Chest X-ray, PA view. Patient: 40 years old, sex M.
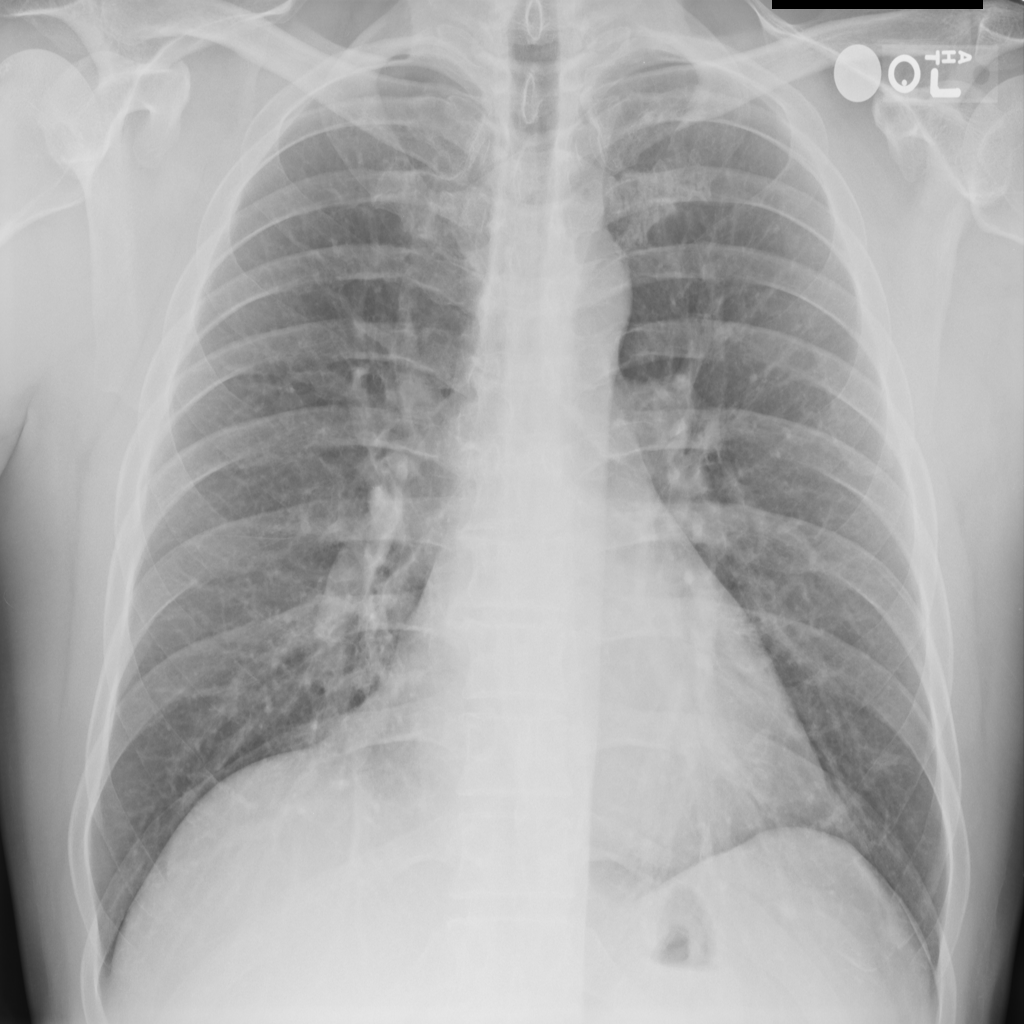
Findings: No Finding